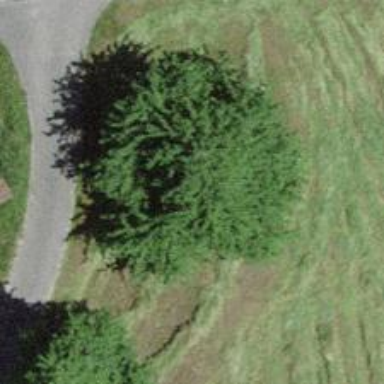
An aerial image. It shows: Beautiful tree in nature.